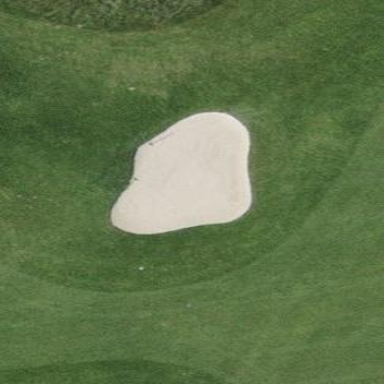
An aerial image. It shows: Golf bunker filled with sandy terrain.